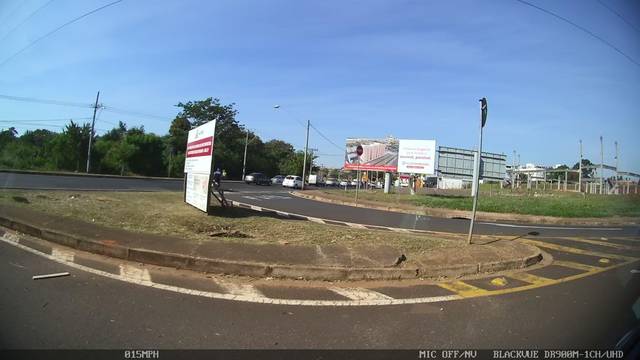
Region: Brazil
Coordinates: -20.784, -49.382